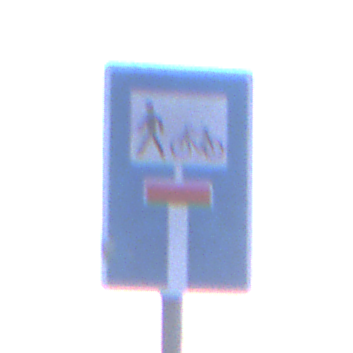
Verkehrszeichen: SackgasseRadverkehrFussgaengerDurchlaessig
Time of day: SunriseSunset
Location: Outdoor (Nature)
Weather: Clear
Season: NotSpecified
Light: Natural